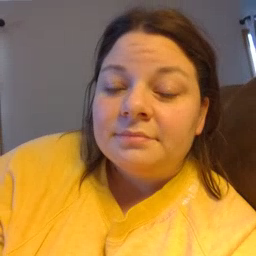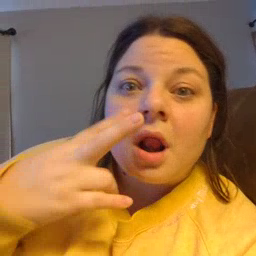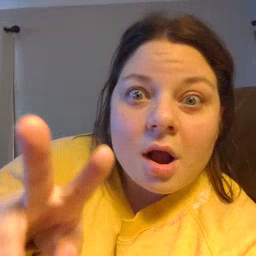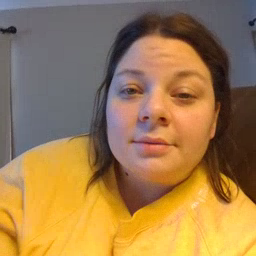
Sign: look